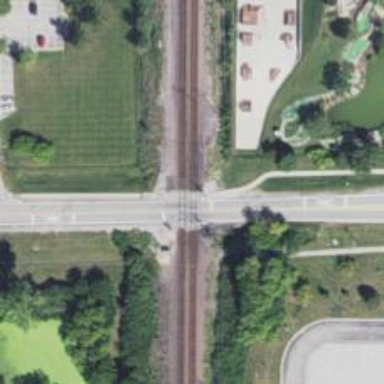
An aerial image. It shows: Crossing for the railway.